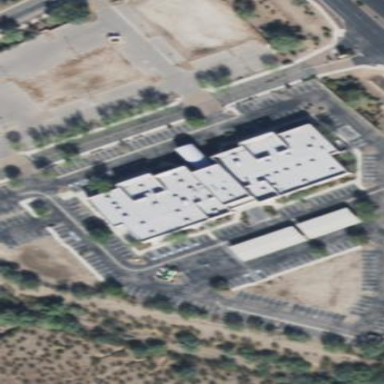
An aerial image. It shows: Hospital building.